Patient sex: M
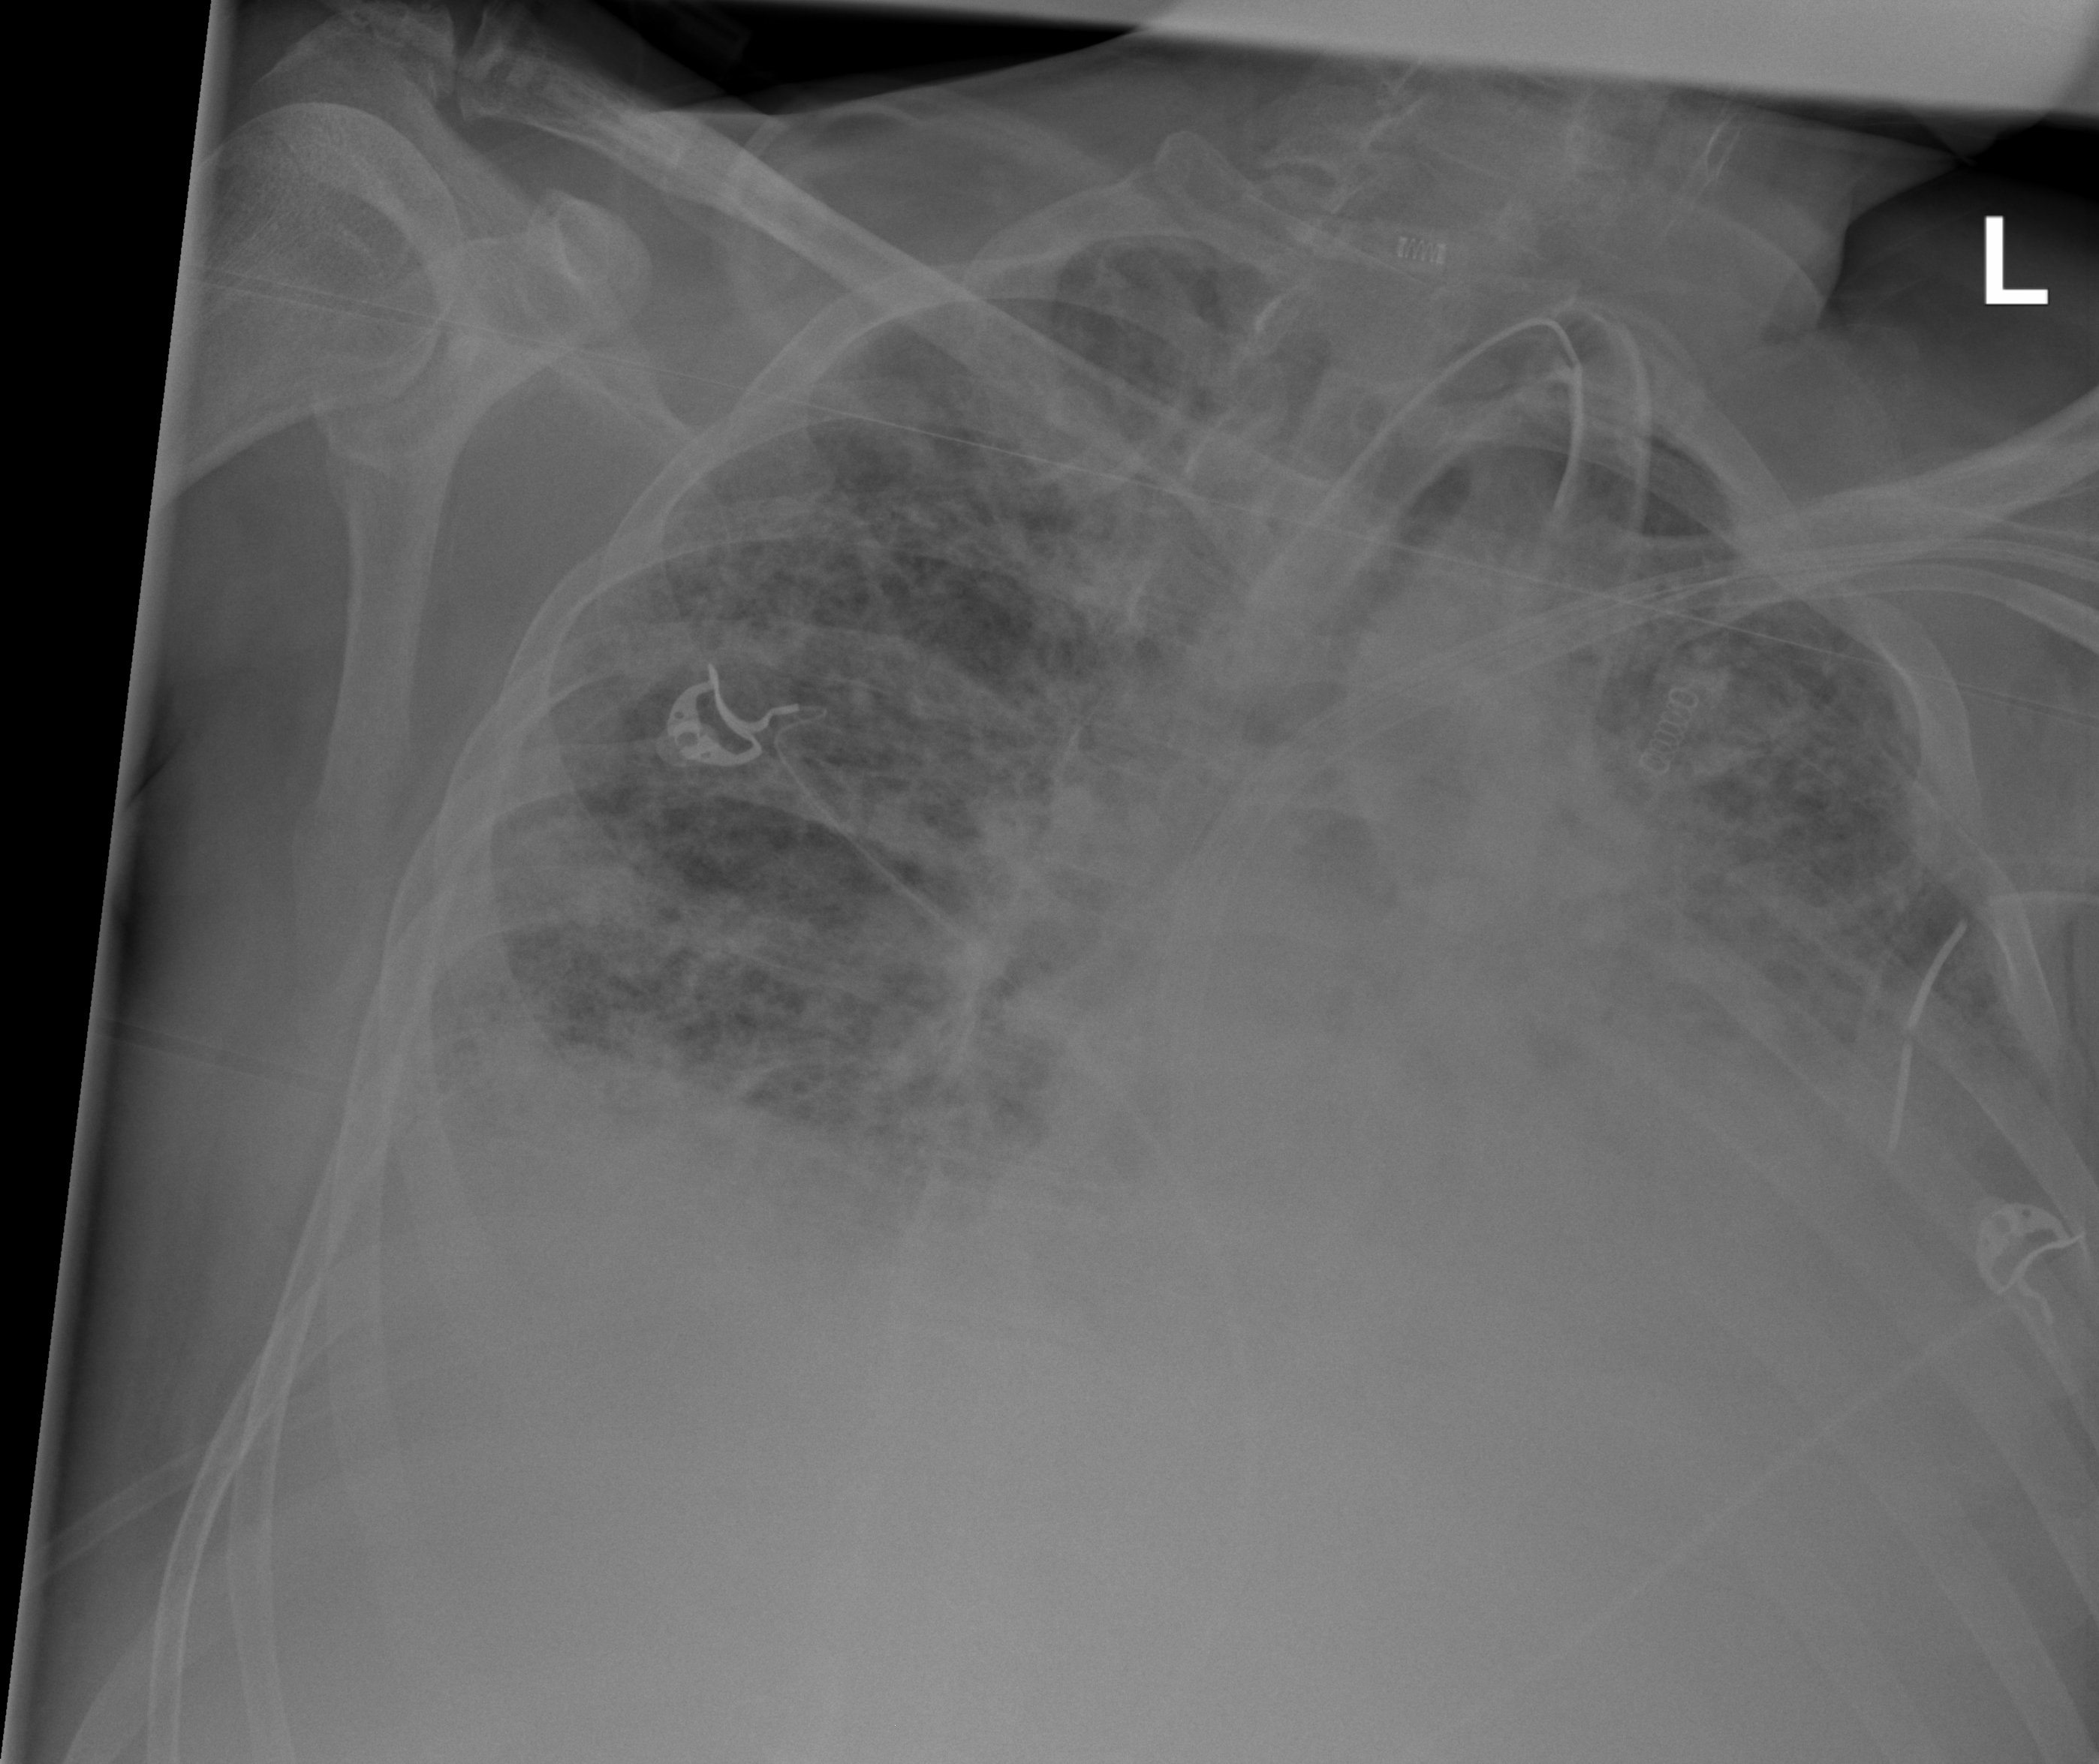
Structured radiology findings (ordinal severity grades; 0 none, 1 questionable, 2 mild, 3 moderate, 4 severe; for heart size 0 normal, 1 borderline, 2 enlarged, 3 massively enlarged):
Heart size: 1
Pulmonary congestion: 1
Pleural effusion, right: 0
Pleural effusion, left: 0
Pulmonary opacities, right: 3
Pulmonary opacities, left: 2
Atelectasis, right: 3
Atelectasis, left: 2